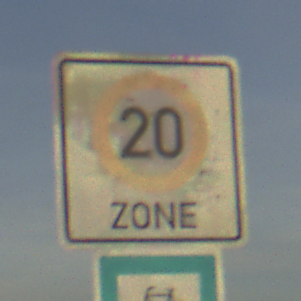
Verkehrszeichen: BeginnZone20
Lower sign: SackgasseRadverkehrDurchlaessig
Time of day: SunriseSunset
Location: Outdoor (Nature)
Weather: PartlyCloudy
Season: Summer
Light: Natural